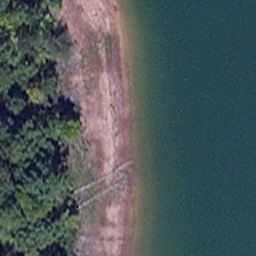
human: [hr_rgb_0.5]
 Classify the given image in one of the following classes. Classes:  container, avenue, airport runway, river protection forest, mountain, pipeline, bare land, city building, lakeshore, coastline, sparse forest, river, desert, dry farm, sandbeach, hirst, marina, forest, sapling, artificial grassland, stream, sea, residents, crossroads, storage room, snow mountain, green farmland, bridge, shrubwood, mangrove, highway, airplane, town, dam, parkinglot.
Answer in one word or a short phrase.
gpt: lakeshore